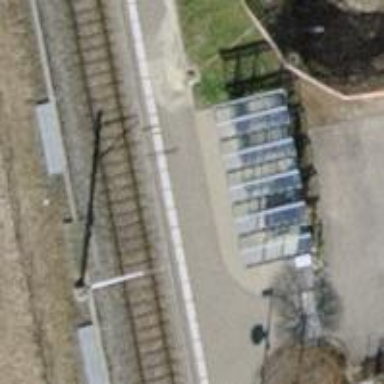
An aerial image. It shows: Public transport stop position along the railway.